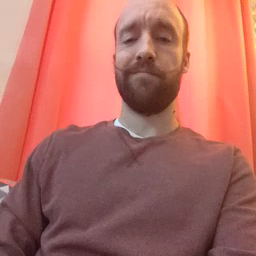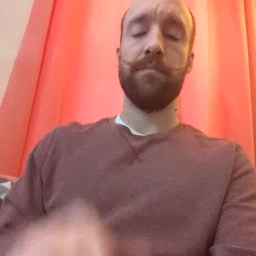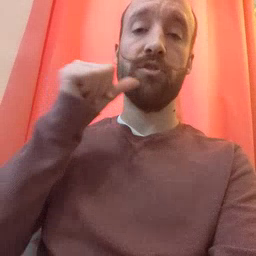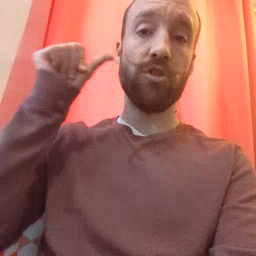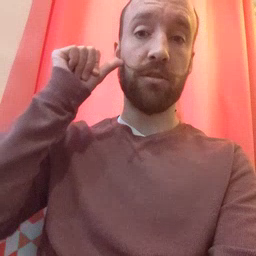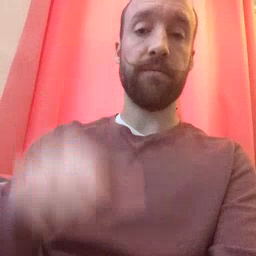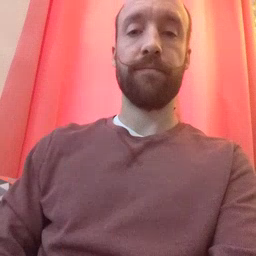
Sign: yesterday